Interaction volume radius: 5 \u00c5
Interaction volume height: 15 \u00c5
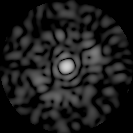
Disorder parameter: 0.8325